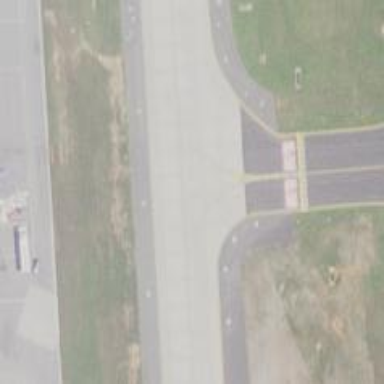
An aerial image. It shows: Image of taxiway at airport.